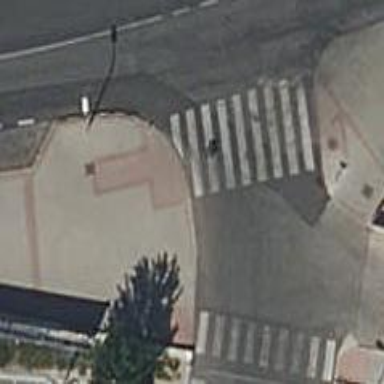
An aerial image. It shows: Marked crossing on footway.